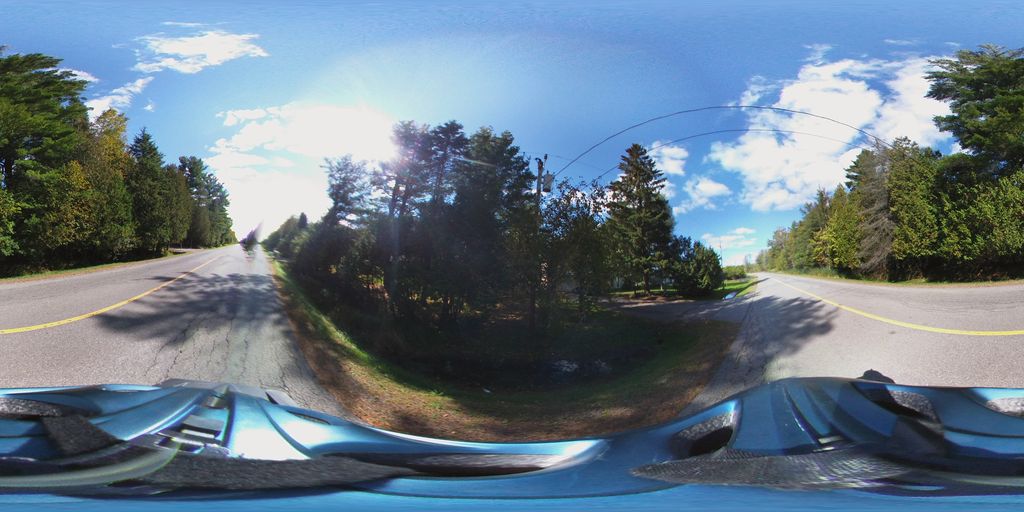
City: ottawa-gatineau